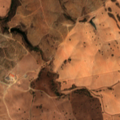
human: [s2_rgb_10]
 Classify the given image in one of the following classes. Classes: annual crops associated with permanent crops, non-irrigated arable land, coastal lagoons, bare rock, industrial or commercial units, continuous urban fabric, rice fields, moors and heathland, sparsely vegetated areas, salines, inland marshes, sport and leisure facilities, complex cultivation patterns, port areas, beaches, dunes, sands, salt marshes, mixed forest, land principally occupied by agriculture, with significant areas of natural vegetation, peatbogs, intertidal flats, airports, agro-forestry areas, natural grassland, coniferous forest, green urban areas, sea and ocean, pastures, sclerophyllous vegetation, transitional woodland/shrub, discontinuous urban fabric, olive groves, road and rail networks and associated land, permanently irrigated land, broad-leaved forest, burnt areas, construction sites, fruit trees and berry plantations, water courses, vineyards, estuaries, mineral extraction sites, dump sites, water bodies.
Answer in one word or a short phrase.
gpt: non-irrigated arable land, land principally occupied by agriculture, with significant areas of natural vegetation, transitional woodland/shrub